Question: Is it possible to view the contents of an array in Qt Creator when debugging?
It seems to detect that my array is an array and not a pointer. Additionally, an arrow becomes available for me to click on as if to expand - but nothing shows after that.

When I tried it on 'std::vector', Qt Creator managed to display the contents as expected.
PS: I found <URL> about viewing array contents, but its over 2 years old and does not seem relevant anymore.
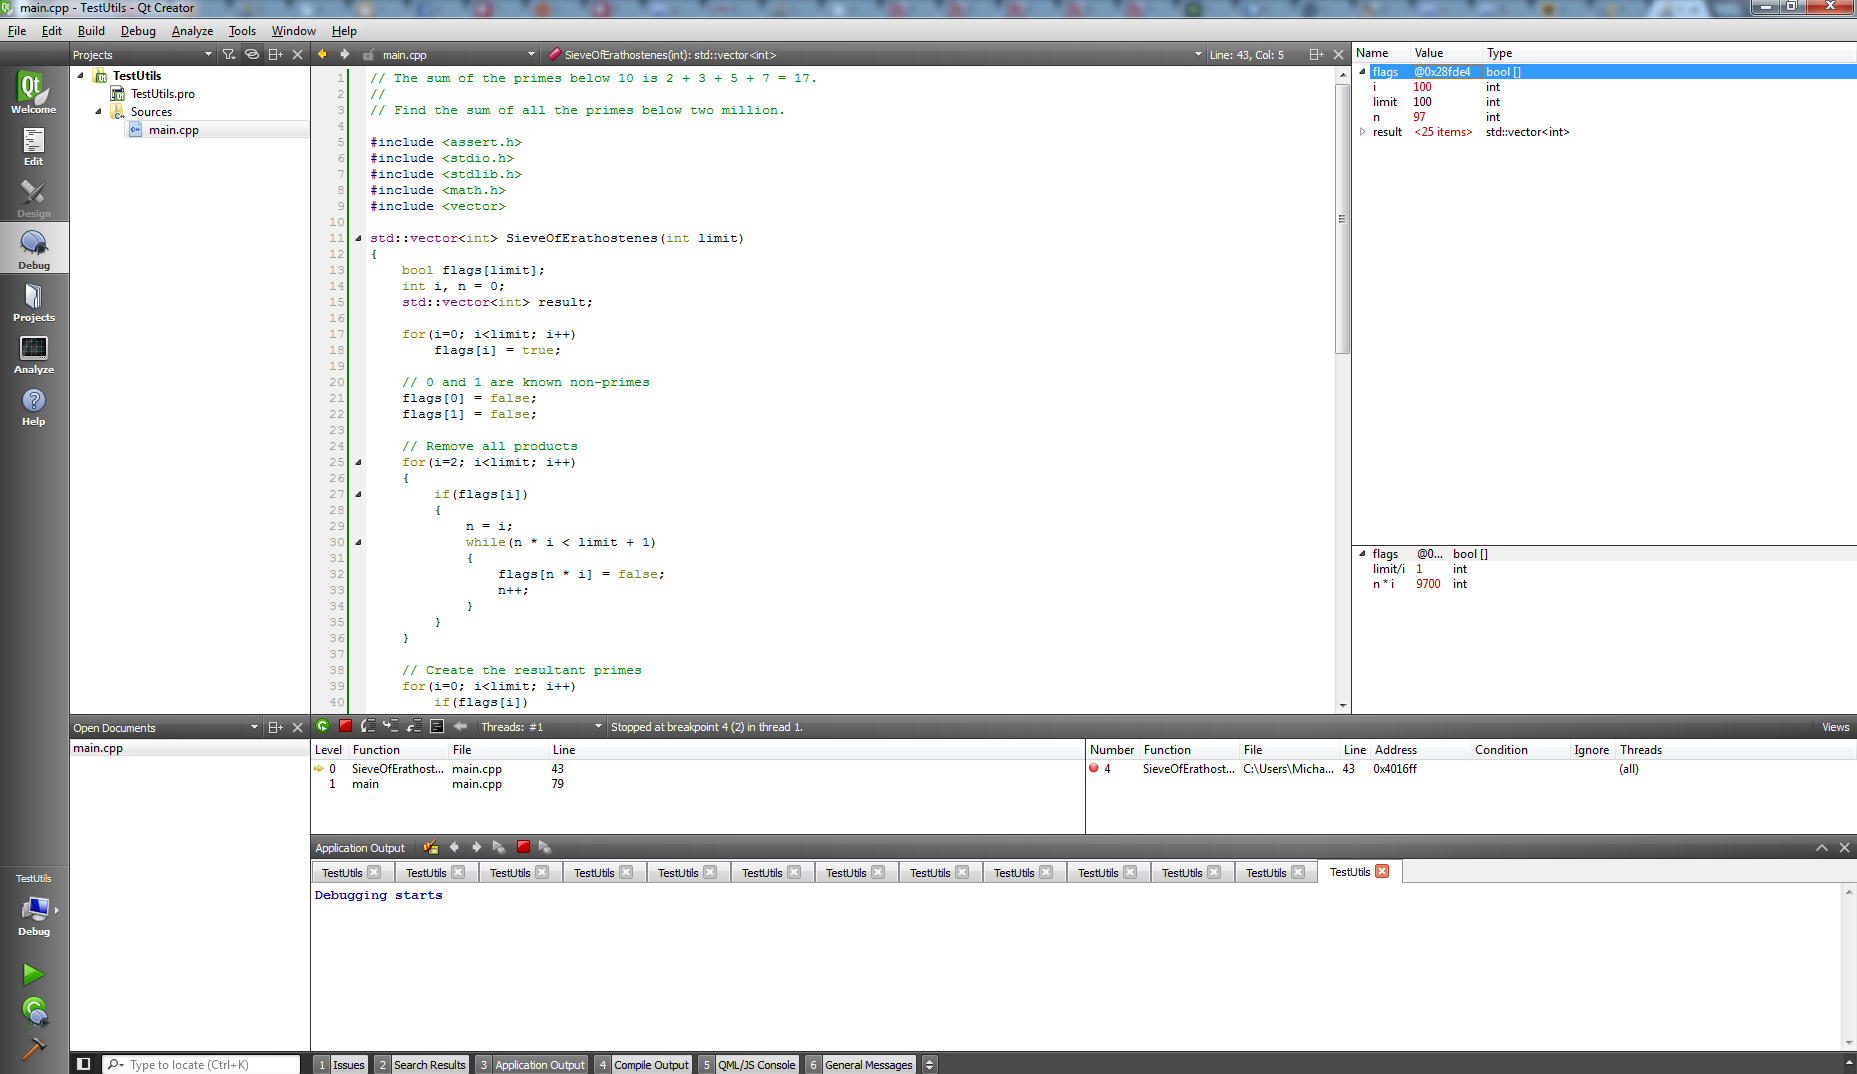
Answer: If you mean a regular array like
'''
int array[20]
'''
you can add a 'watch' manualy in this form:
'''
(int[20])array
'''
You can add it in your variables view.